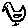
Label: bird